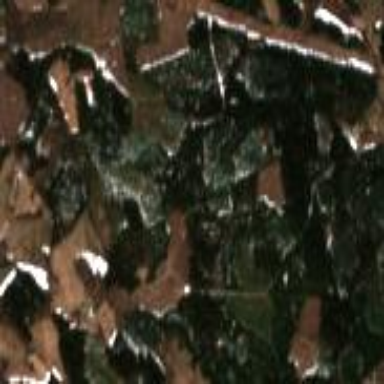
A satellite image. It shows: Mixed leaf woodland.